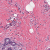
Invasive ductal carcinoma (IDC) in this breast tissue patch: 0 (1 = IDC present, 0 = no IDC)